Aerial crown-view tile of a tropical tree (Barro Colorado Island, Panama), acquired 20250715:
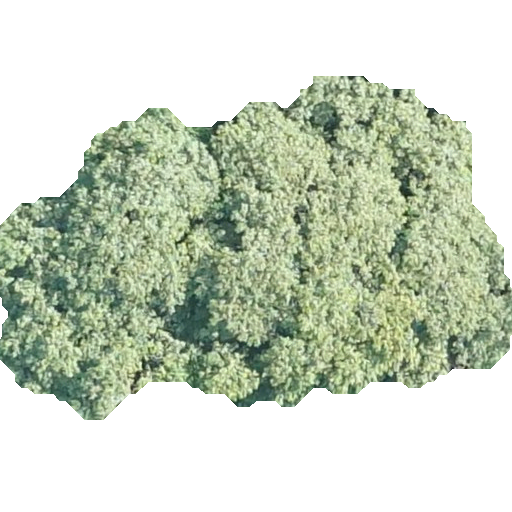
Species: Apeiba membranacea
GBIF accepted scientific name: Apeiba membranacea
Crown area: 194.751 m²